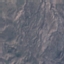
Land use / land cover class: HerbaceousVegetation